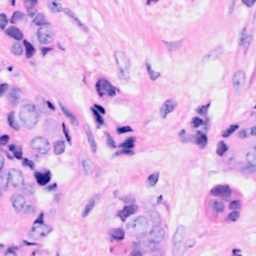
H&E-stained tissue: Breast